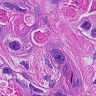
Metastatic tissue present: yes